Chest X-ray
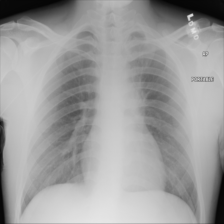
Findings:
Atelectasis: negative
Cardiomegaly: negative
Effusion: negative
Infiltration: negative
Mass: positive
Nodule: negative
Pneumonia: negative
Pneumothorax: negative
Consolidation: negative
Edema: negative
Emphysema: negative
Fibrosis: negative
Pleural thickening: negative
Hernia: negative